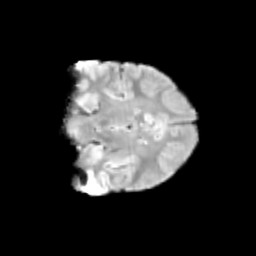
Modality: T2w
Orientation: coronal
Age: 9
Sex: male
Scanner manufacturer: siemens
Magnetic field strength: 3 T
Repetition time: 3.8 s
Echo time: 0.07 s